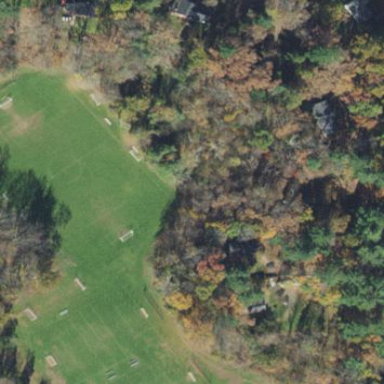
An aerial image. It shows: Soccer pitch for leisure land activities.